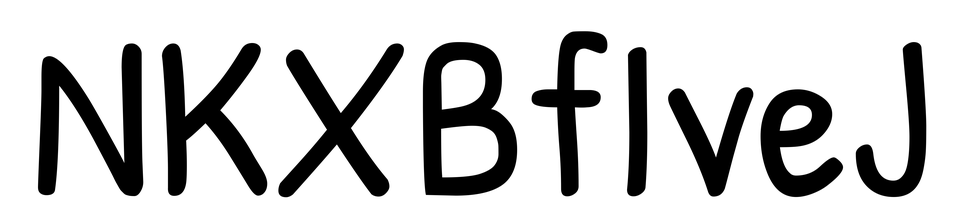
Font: PatrickHand-Regular